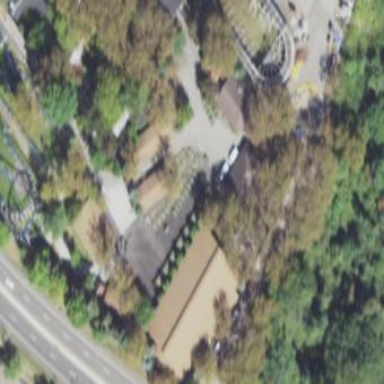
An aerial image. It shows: Picnic site located on building's roof.